Question: I'm trying to create a map of USA with points of earnings by state.
for example I have these data:
'''
state capital_name lat long women earning
1 Alabama Montgomery 32.36154 -86.27912 621 832
2 Alaska Juneau 58.30194 -134.41974 797 1008
3 Arizona Phoenix 33.44846 -112.07384 669 827
4 Arkansas Little Rock 34.73601 -92.33112 610 703
'''
For now this is my code:
'''
mapPoints <- ggmap(map) +
geom_point(aes(x = lat, y = long, size = sqrt(women_median_weekly_earnings)),
data = join2, alpha = .5 ,color="darkred") +
scale_size(range=c(3,20))
map <- get_map(location = 'usa', zoom = 4)
mapPoints
'''
This what I get:

As you can see, the points are not on the map.
What is wrong with the code?
How can I fix it?
Thank you very much
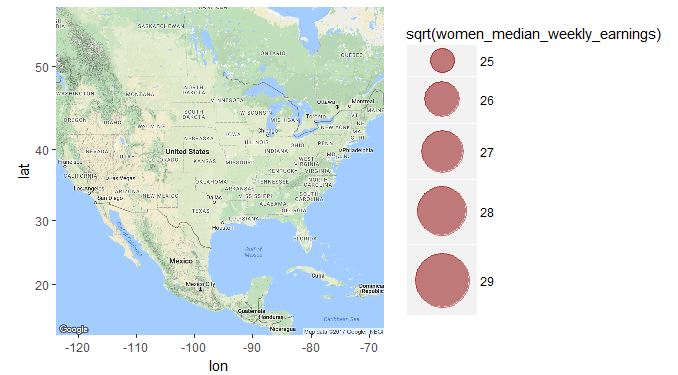
Answer: You made a mistake in aesthetics; , not the opposite.
Here, your code is looking, for example, for 'Alabama', for '32.36154' on the 'x axis', and '-86.27912' on the 'y axis'. There's not within the limits of the map supplied, so this point won't be visible.
You should get things done by reversing 'lat' and 'long' in your 'aes'.
Also, 'zoom = 3' seems to be the right zoom to get all the points within the map
---
'''
library(ggmap)
map <- map<-get_map(location='united states', zoom=3, maptype = "terrain",
source='google',color='color')
mapPoints <- ggmap(map) +
geom_point(aes(y = lat, x = long, size = sqrt(earning)),
data = df, alpha = .5 ,color="darkred") +
scale_size(range=c(3,20))
mapPoints
'''

'''
df <- read.table(text='state capital_name lat long women earning
Alabama Montgomery 32.36154 -86.27912 621 832
Alaska Juneau 58.30194 -134.41974 <PHONE>
Arizona Phoenix 33.44846 -112.07384 669 827
Arkansas LittleRock 34.73601 -92.33112 610 703',
header = T, quote = '"')
'''